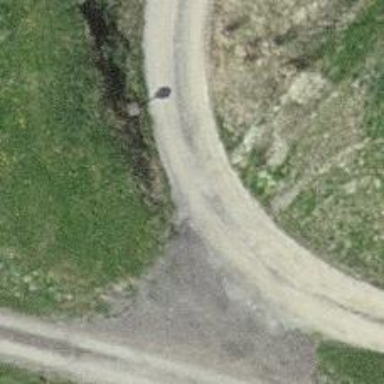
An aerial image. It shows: Gravel track road.